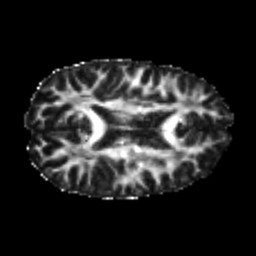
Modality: FA
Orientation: axial
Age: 23
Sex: male
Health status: healthy
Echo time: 0.074 s